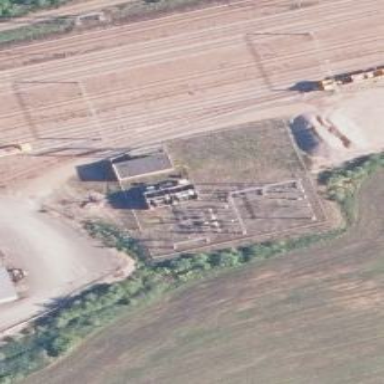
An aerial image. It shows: Power substation surrounded by fence.